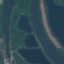
Land use / land cover: River